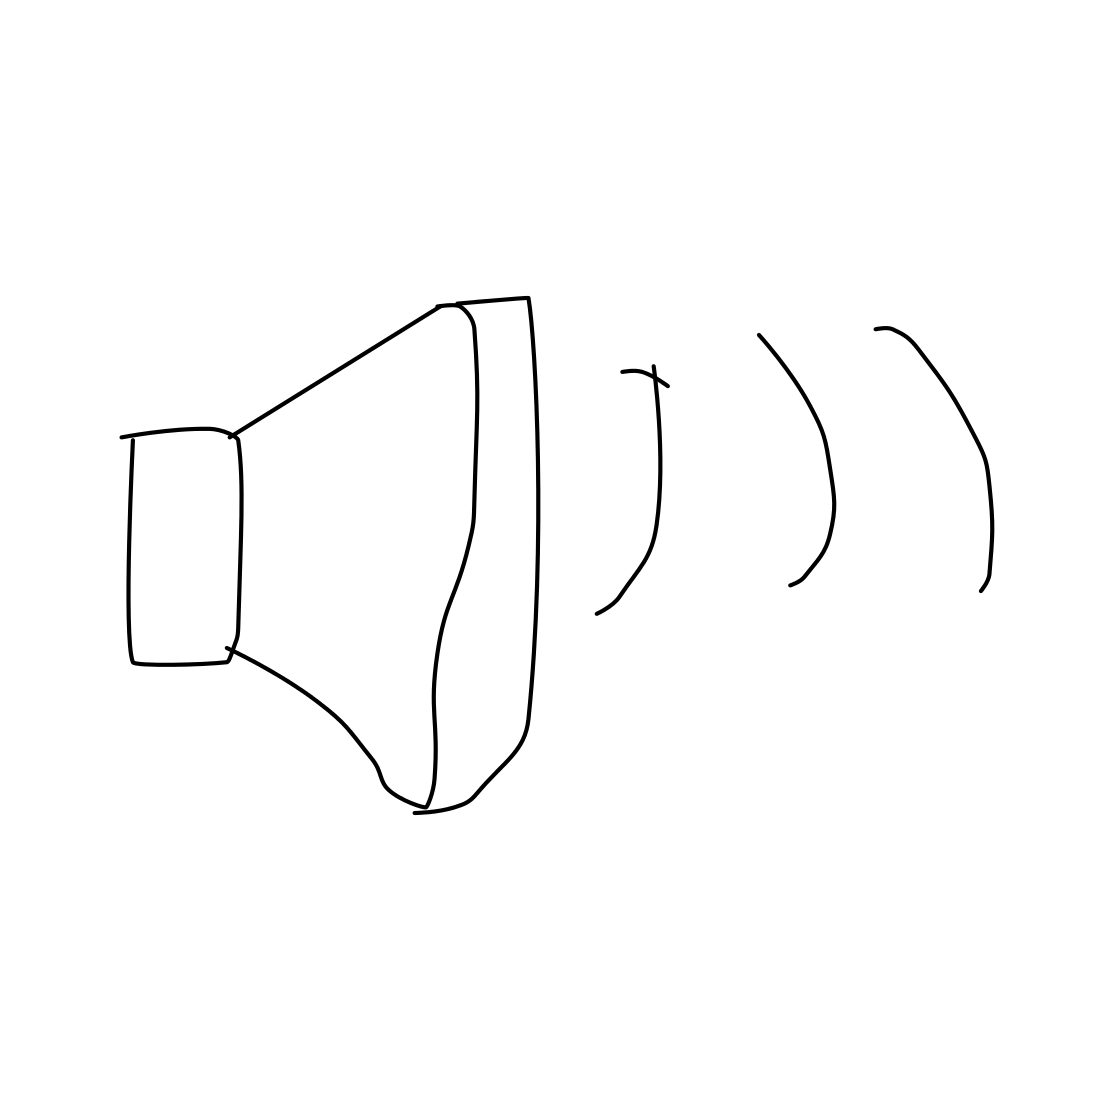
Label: loudspeaker